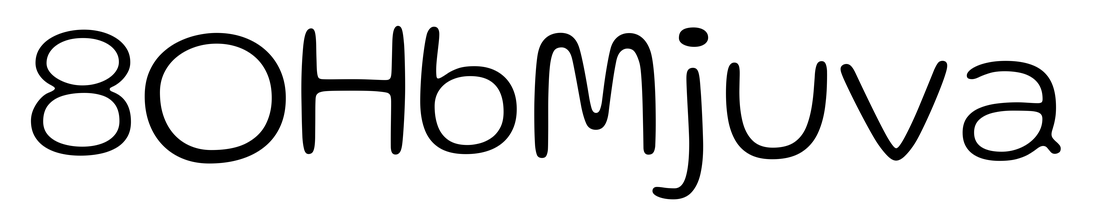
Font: Gluten_ExtraLight